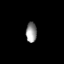
Tissue: prostate
Cell type: Endothelial cells
Senescence score: 0.688
Nuclear area (px): 210
Mean DAPI intensity: 149.714